Question: Anyone come across the scenario where a map drag in either IE 7 or 8 works, but some of the map tiles are grayed out? Added image to demonstrate this odd behavior:

This only occurs in IE 7 and 8. Chrome, FF, etc. all work as expected.
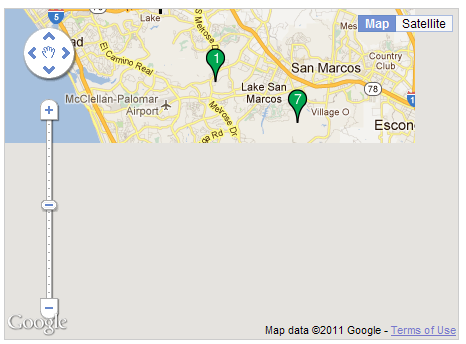
Answer: Finally figured it out. Had to reverse engineer the CSS and HTML because it didn't appear to be a javascript or Google API issue. It turned out the following CSS call was the culprit:
'''
div#map img {
filter:progid:DXImageTransform.Microsoft.Alpha(opacity=0);
display:inline-block;
filter:progid:DXImageTransform.Microsoft.AlphaImageLoader(src=http://chart.apis.google.com/chart?chst=d_map_pin);
}
'''